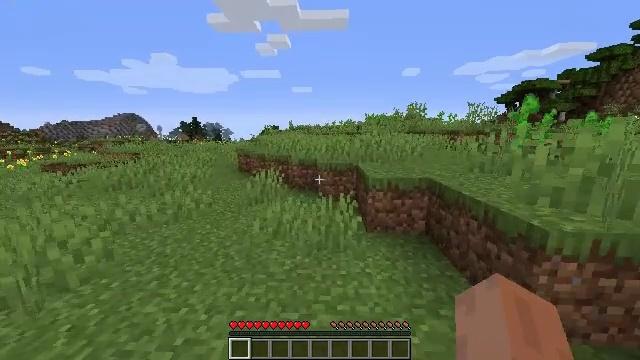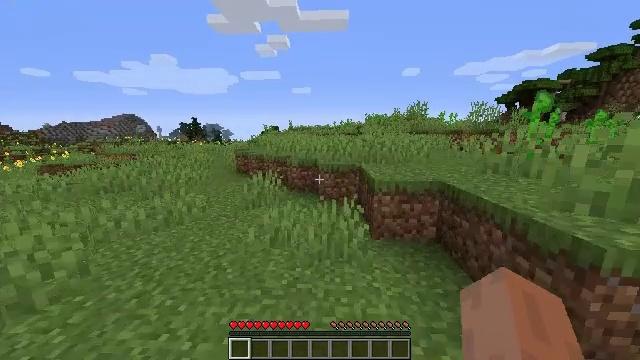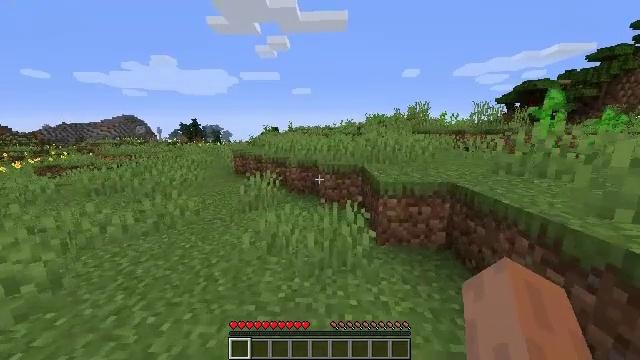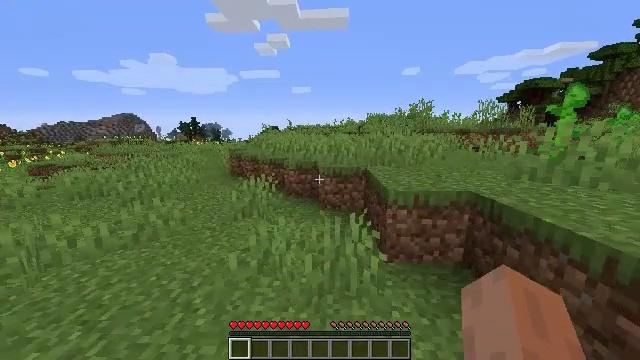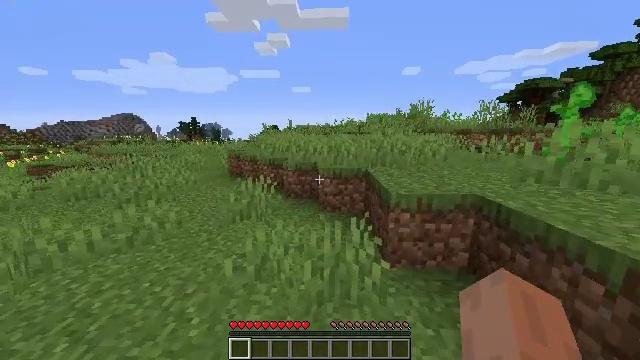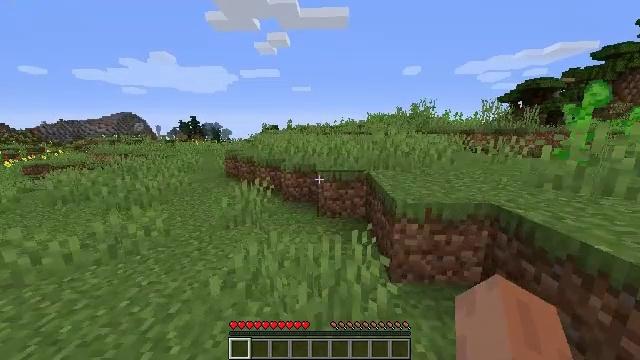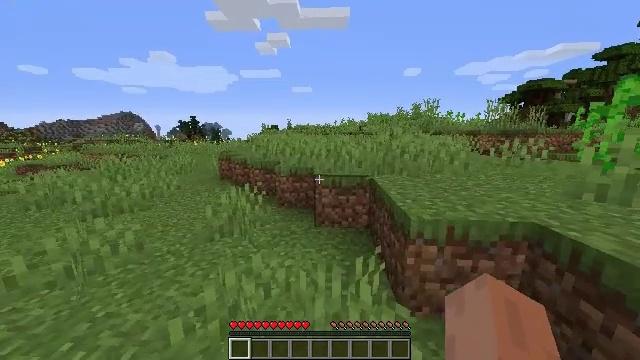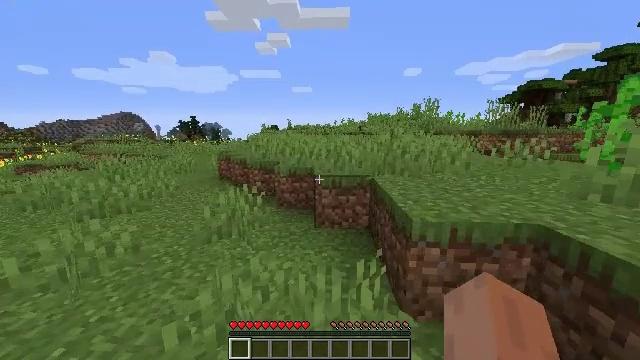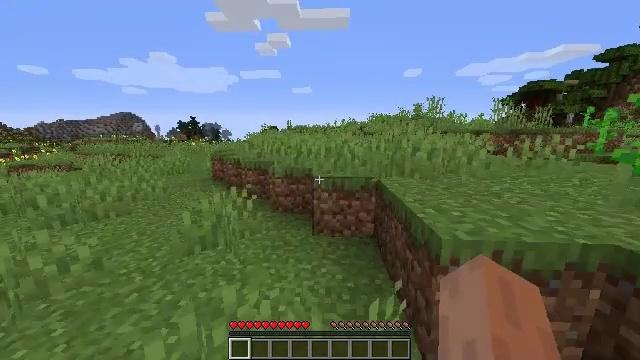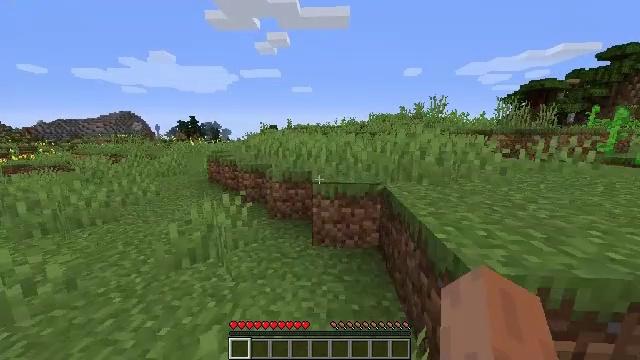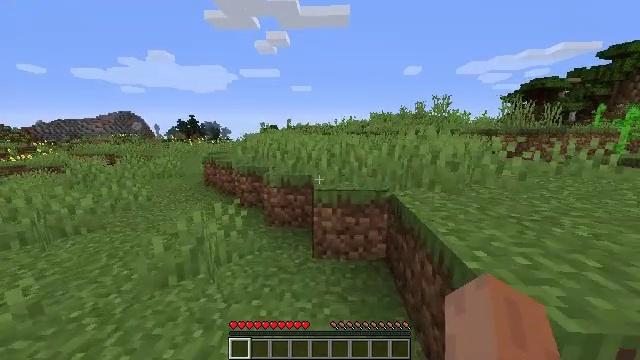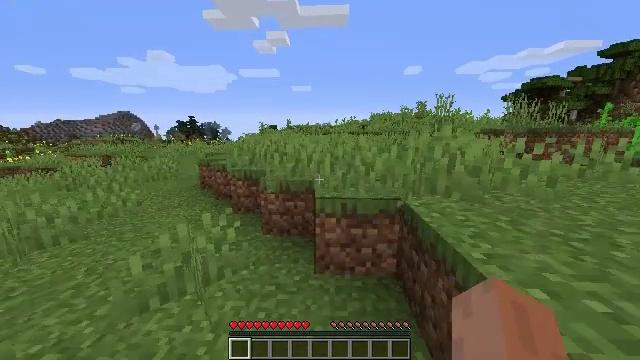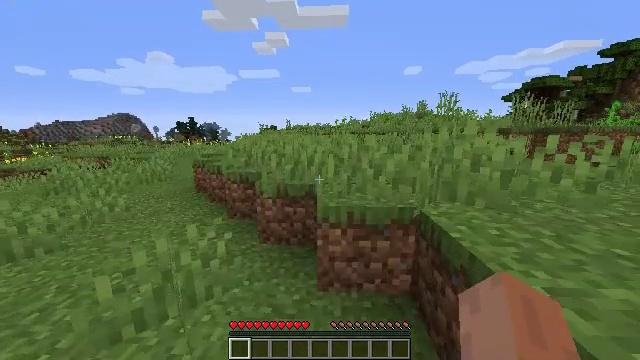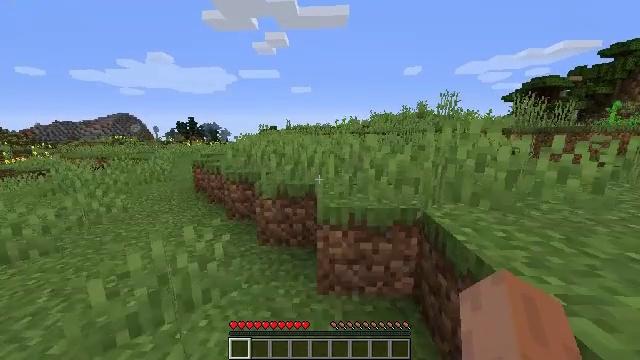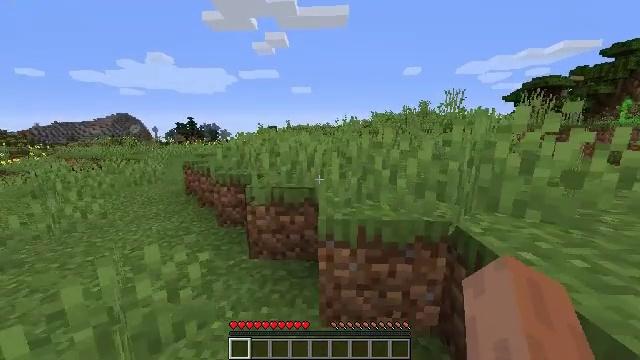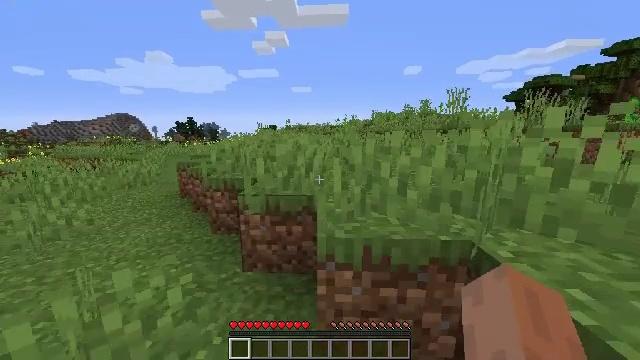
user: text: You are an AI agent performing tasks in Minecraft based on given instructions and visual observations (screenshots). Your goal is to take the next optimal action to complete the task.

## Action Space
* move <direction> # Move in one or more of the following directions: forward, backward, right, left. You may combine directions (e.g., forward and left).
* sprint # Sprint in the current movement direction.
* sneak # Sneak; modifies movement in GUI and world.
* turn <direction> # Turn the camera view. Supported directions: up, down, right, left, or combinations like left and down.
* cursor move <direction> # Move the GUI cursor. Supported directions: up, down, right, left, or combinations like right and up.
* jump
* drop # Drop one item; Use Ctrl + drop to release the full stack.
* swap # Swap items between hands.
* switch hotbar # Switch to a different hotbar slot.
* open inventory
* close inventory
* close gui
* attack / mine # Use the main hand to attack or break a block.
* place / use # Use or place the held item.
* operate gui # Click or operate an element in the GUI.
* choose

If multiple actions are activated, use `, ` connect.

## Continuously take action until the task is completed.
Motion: motion action
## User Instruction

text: Mine planks.
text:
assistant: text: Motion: move forward, attack / mine
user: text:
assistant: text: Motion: move forward, attack / mine
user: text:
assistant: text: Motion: move forward, attack / mine
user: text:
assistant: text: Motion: move forward, attack / mine
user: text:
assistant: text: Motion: move forward, attack / mine
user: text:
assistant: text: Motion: move forward, attack / mine
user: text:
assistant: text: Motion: move forward, attack / mine
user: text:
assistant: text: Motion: move forward, attack / mine
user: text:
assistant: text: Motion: move forward, attack / mine
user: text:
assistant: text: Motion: move forward, attack / mine
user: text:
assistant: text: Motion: move forward, attack / mine
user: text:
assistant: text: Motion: move forward, attack / mine
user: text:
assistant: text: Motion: move forward, attack / mine
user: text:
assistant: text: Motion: move forward, attack / mine
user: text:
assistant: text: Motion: move forward, attack / mine
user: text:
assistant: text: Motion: move forward, attack / mine
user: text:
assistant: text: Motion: move forward, attack / mine
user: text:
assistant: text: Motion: move forward, attack / mine
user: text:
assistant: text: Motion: move forward, attack / mine
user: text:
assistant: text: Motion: move forward, attack / mine
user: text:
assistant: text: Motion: move forward, attack / mine
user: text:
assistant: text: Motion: move forward, attack / mine
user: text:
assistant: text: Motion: no_op
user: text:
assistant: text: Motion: turn left
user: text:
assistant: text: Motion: turn left
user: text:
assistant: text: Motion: no_op
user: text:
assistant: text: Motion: no_op
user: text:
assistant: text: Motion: move forward
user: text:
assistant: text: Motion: move forward
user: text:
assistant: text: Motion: move forward